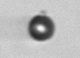
Label: bead